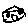
Label: house